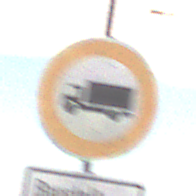
Verkehrszeichen: VerbotFuerKraftfahrzeugeUeberDreiKommaFuenfTonnen
Zusatzzeichen unten: SonstigeFahrzeugePersonengruppenFrei1
Umgebung: Outdoor, Nature
Tageszeit: MorningAfternoon
Wetter: Overcast
Licht: Natural
Jahreszeit: Winter
Kontrast: LowContrast